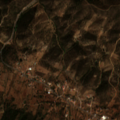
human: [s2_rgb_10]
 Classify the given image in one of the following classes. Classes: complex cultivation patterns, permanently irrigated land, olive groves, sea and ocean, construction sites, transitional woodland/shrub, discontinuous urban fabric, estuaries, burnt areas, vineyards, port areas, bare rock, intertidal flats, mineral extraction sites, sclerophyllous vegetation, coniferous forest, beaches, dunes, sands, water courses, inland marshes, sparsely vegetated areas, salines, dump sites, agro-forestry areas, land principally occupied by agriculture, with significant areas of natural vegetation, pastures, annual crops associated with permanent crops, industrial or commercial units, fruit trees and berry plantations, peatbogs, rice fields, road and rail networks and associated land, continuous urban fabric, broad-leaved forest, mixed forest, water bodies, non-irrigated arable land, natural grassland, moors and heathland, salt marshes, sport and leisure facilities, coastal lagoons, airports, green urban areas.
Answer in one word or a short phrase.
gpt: annual crops associated with permanent crops, land principally occupied by agriculture, with significant areas of natural vegetation, broad-leaved forest